Milling tool wear sample.
Tool blade image: 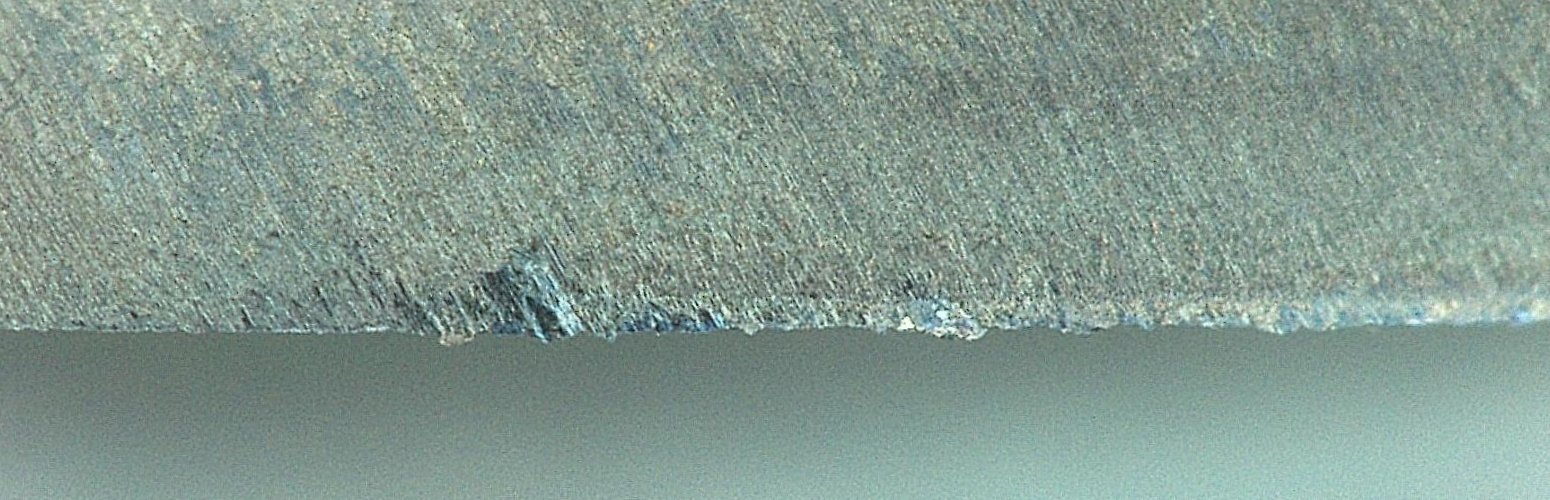
Chip image: 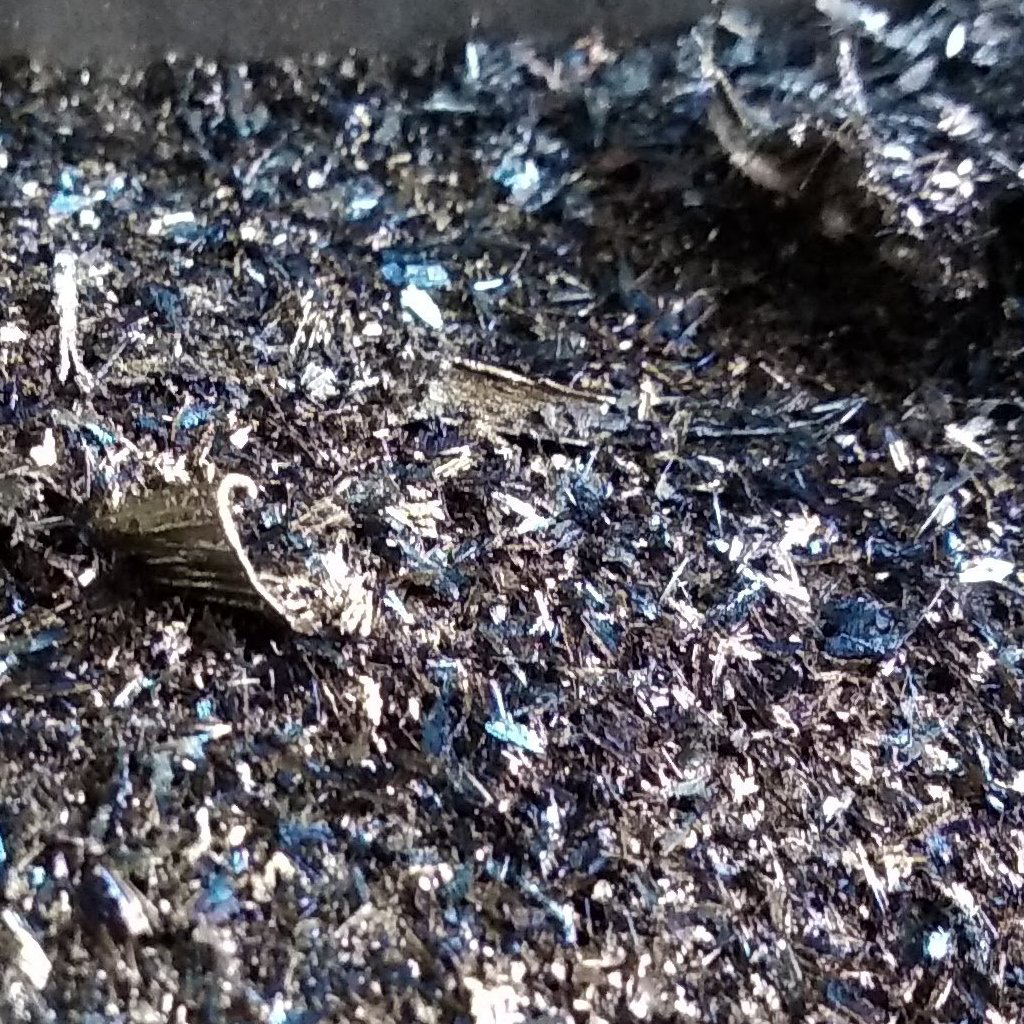
Workpiece image: 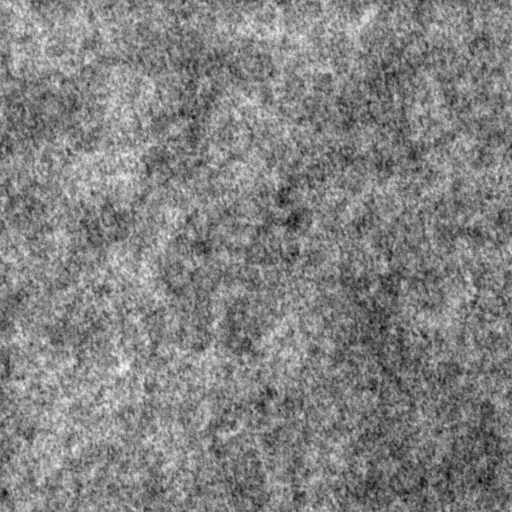
Tool wear state: dulled
Gaps: 24.02
Flank wear: 119.15
Overhang: 23.68
Force-signal Mel-spectrograms (X, Y, Z axes): 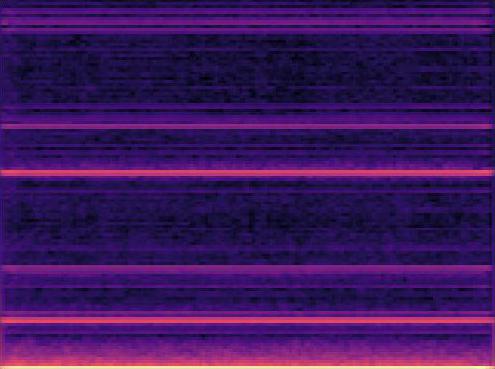 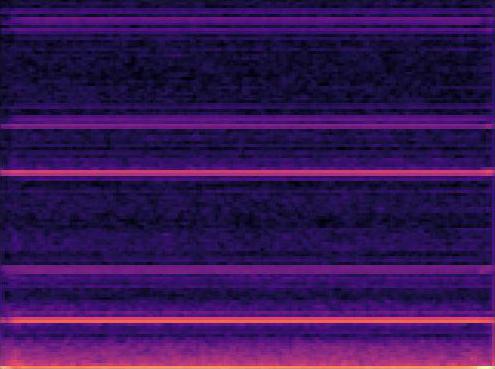 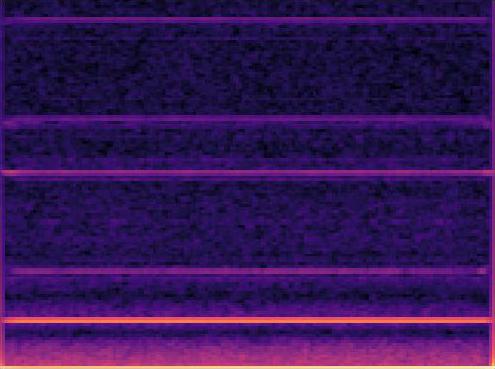
Force-signal scalograms (X, Y, Z axes): 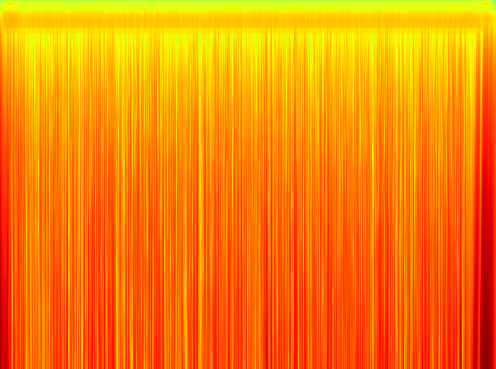 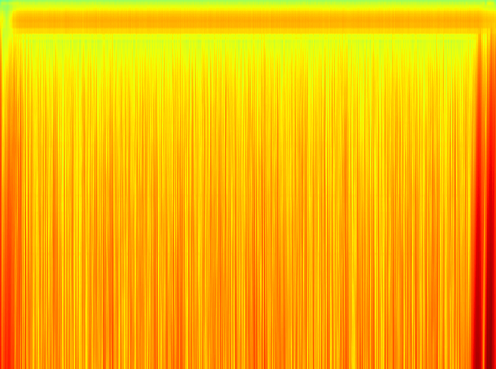 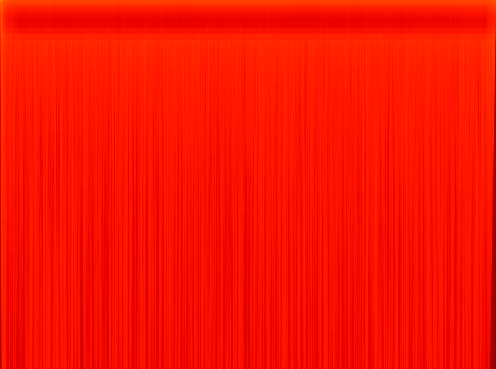
Force phase: accelerated_severe_wear